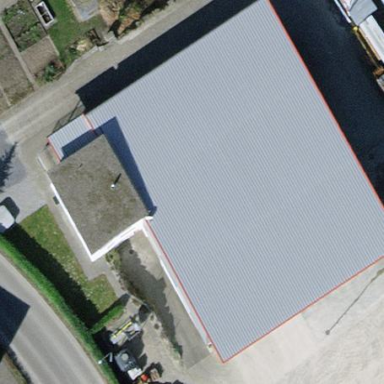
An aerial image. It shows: Industrial building with flat roof.